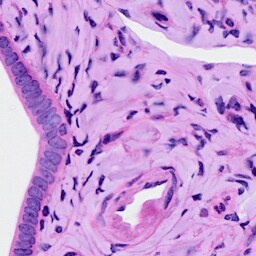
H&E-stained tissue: Ovarian